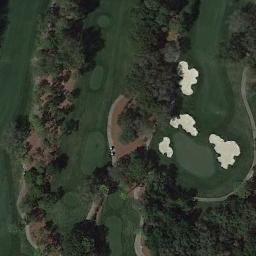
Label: golf_course